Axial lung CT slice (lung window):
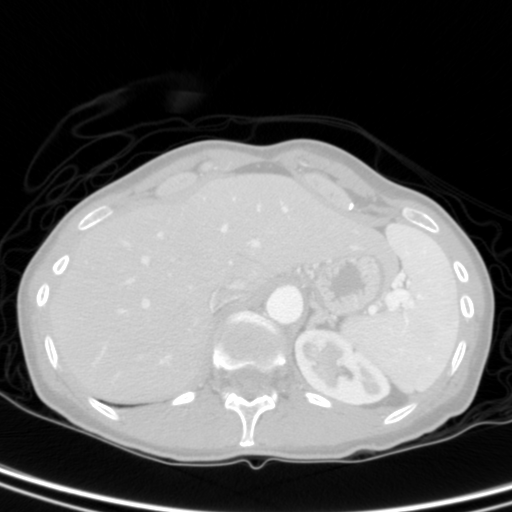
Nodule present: no